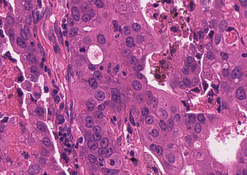
Tumor epithelial tissue: yes
Tumor-associated stroma tissue: yes
Normal tissue: no